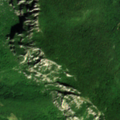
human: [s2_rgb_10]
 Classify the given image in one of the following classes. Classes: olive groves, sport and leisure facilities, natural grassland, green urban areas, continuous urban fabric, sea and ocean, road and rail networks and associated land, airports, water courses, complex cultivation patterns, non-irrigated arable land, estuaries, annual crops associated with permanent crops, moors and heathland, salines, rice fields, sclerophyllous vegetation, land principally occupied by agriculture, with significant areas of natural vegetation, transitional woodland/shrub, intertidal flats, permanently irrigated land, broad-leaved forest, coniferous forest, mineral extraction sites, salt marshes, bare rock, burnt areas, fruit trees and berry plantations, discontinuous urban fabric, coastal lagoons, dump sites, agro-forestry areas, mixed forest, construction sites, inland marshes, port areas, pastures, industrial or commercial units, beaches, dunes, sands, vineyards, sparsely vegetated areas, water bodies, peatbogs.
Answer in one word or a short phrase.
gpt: broad-leaved forest, sparsely vegetated areas